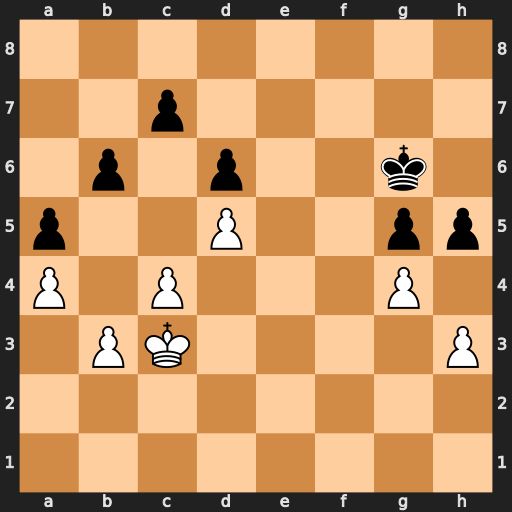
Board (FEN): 8/2p5/1p1p2k1/p2P2pp/P1P3P1/1PK4P/8/8
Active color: w
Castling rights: -
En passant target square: -
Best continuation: c5 bxc5 Kc4 h4 Kb5